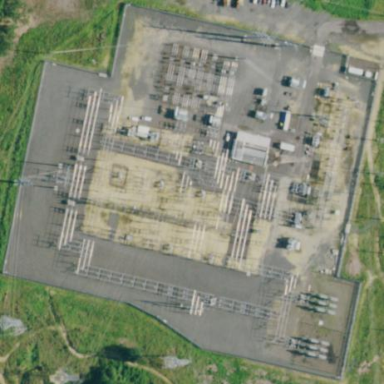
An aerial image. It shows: Outdoor power substation surrounded by fence. This substation operates at the transmission level.